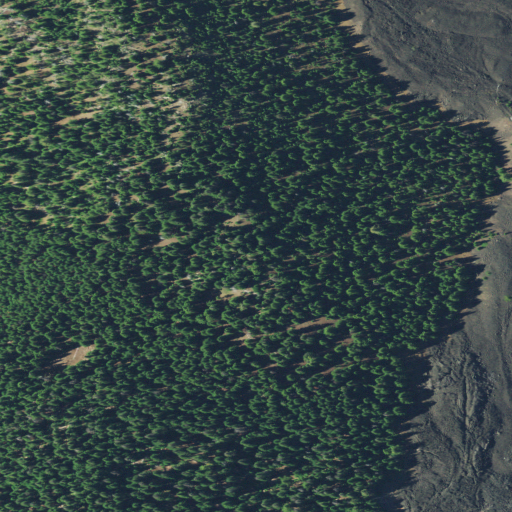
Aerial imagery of mountain in Oregon named Huckleberry Butte containing evergreen forest, barren land, and open water